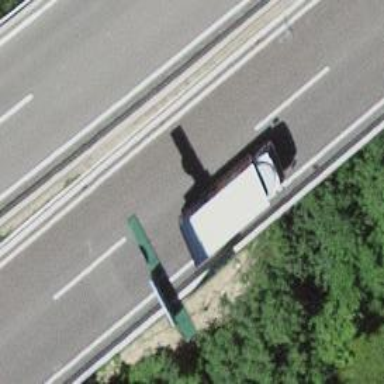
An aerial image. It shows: Asphalt bridge over motorway.